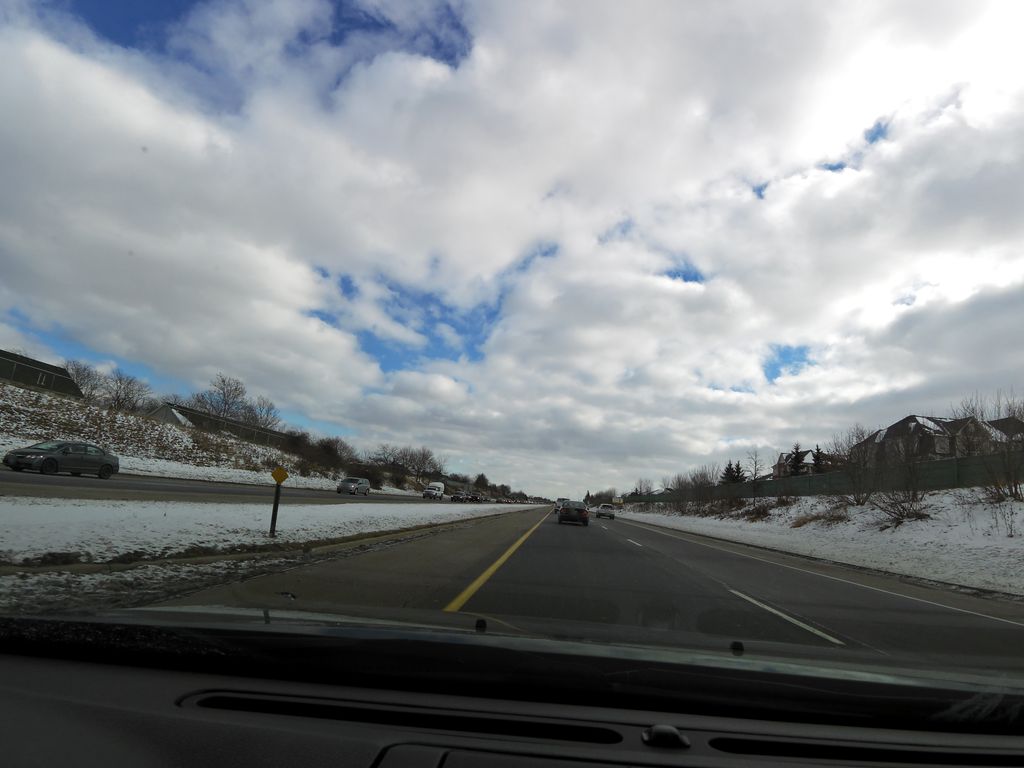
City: hamilton